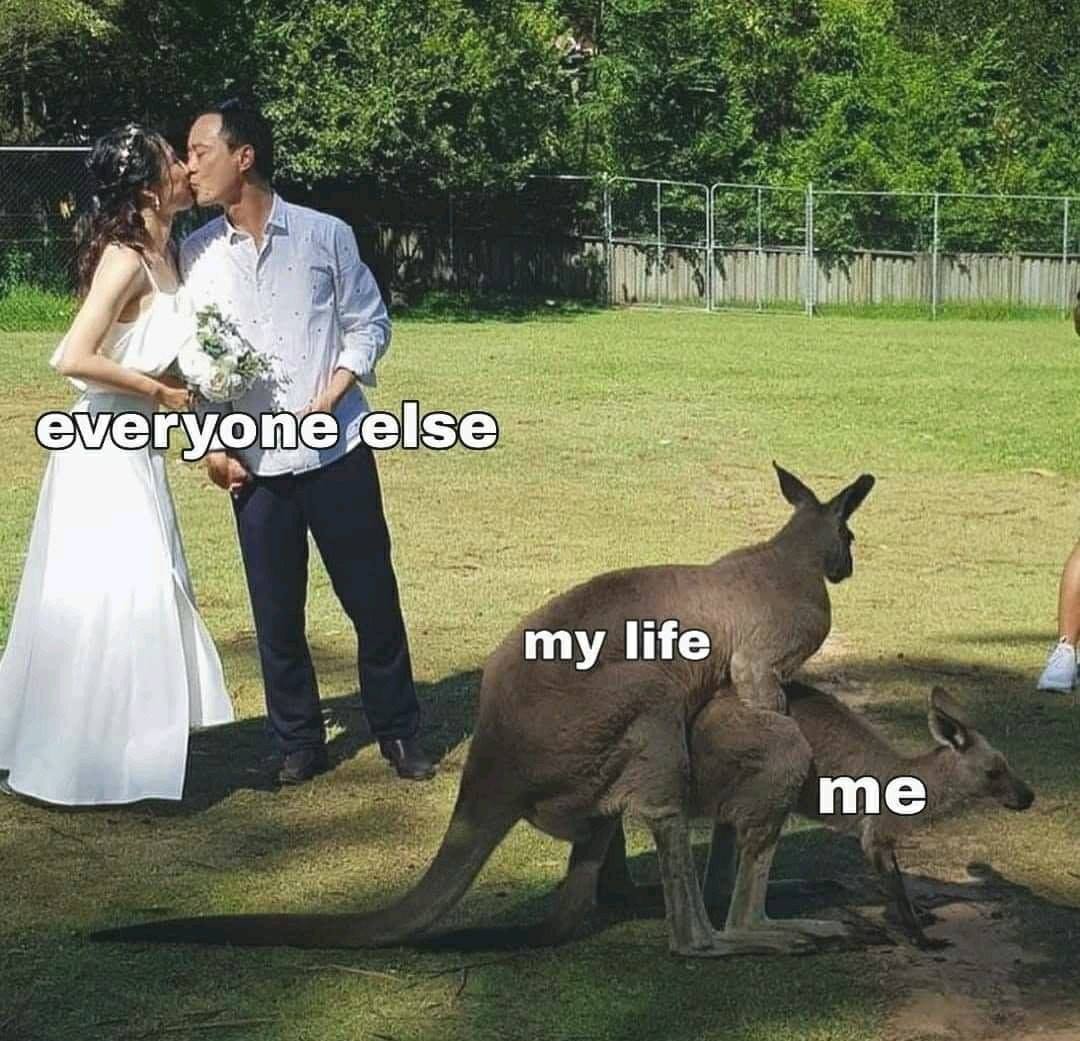
Caption: everyone else   my life  me
Label: non-hate